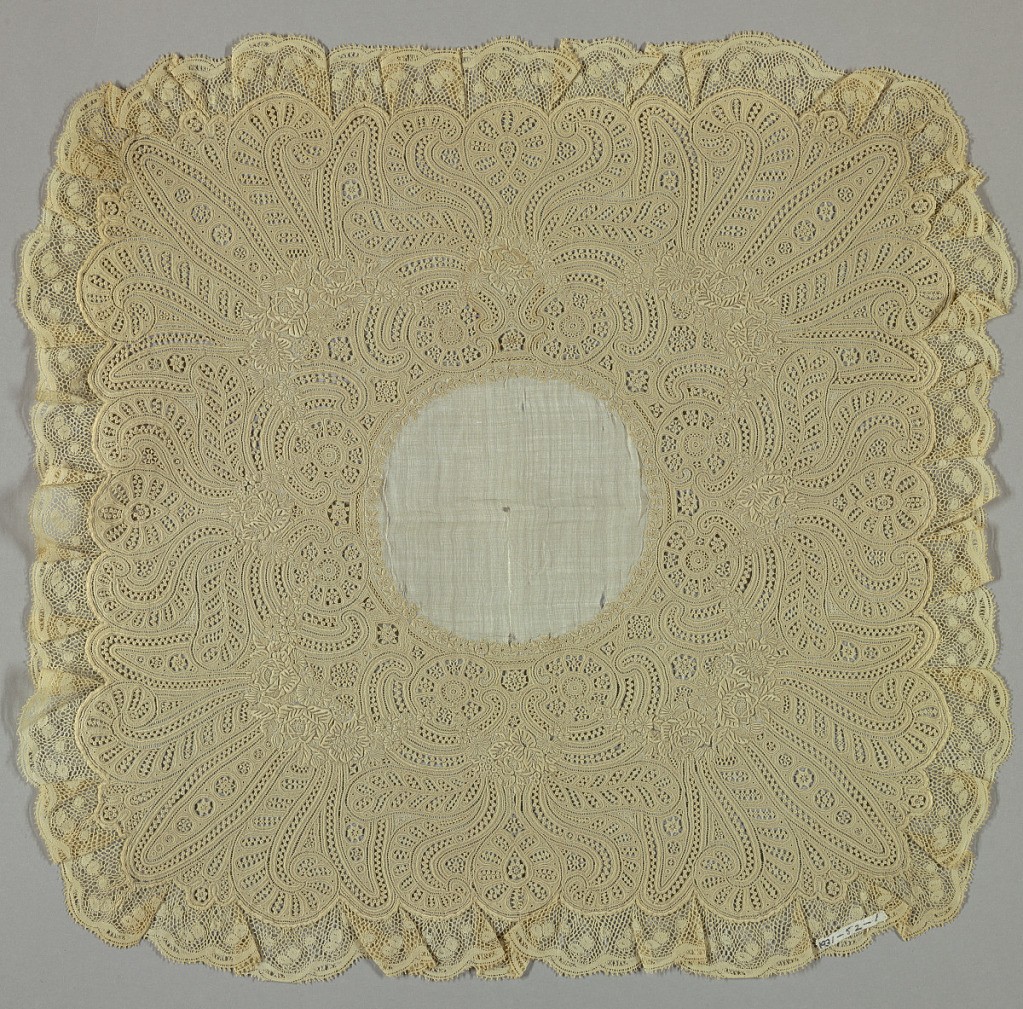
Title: Handkerchief
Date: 19th century
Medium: linen Technique: embroidered; bobbin lace edge
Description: Handkerchief ornamented with wide border of floral design in embroidery and lace stitches; edged with Valenciennes lace.